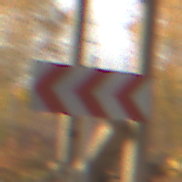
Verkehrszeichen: RichtungstafelnInKurvenGrossRechts
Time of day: SunriseSunset
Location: Roofed (Suburban)
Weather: Clear
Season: NotSpecified
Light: Natural